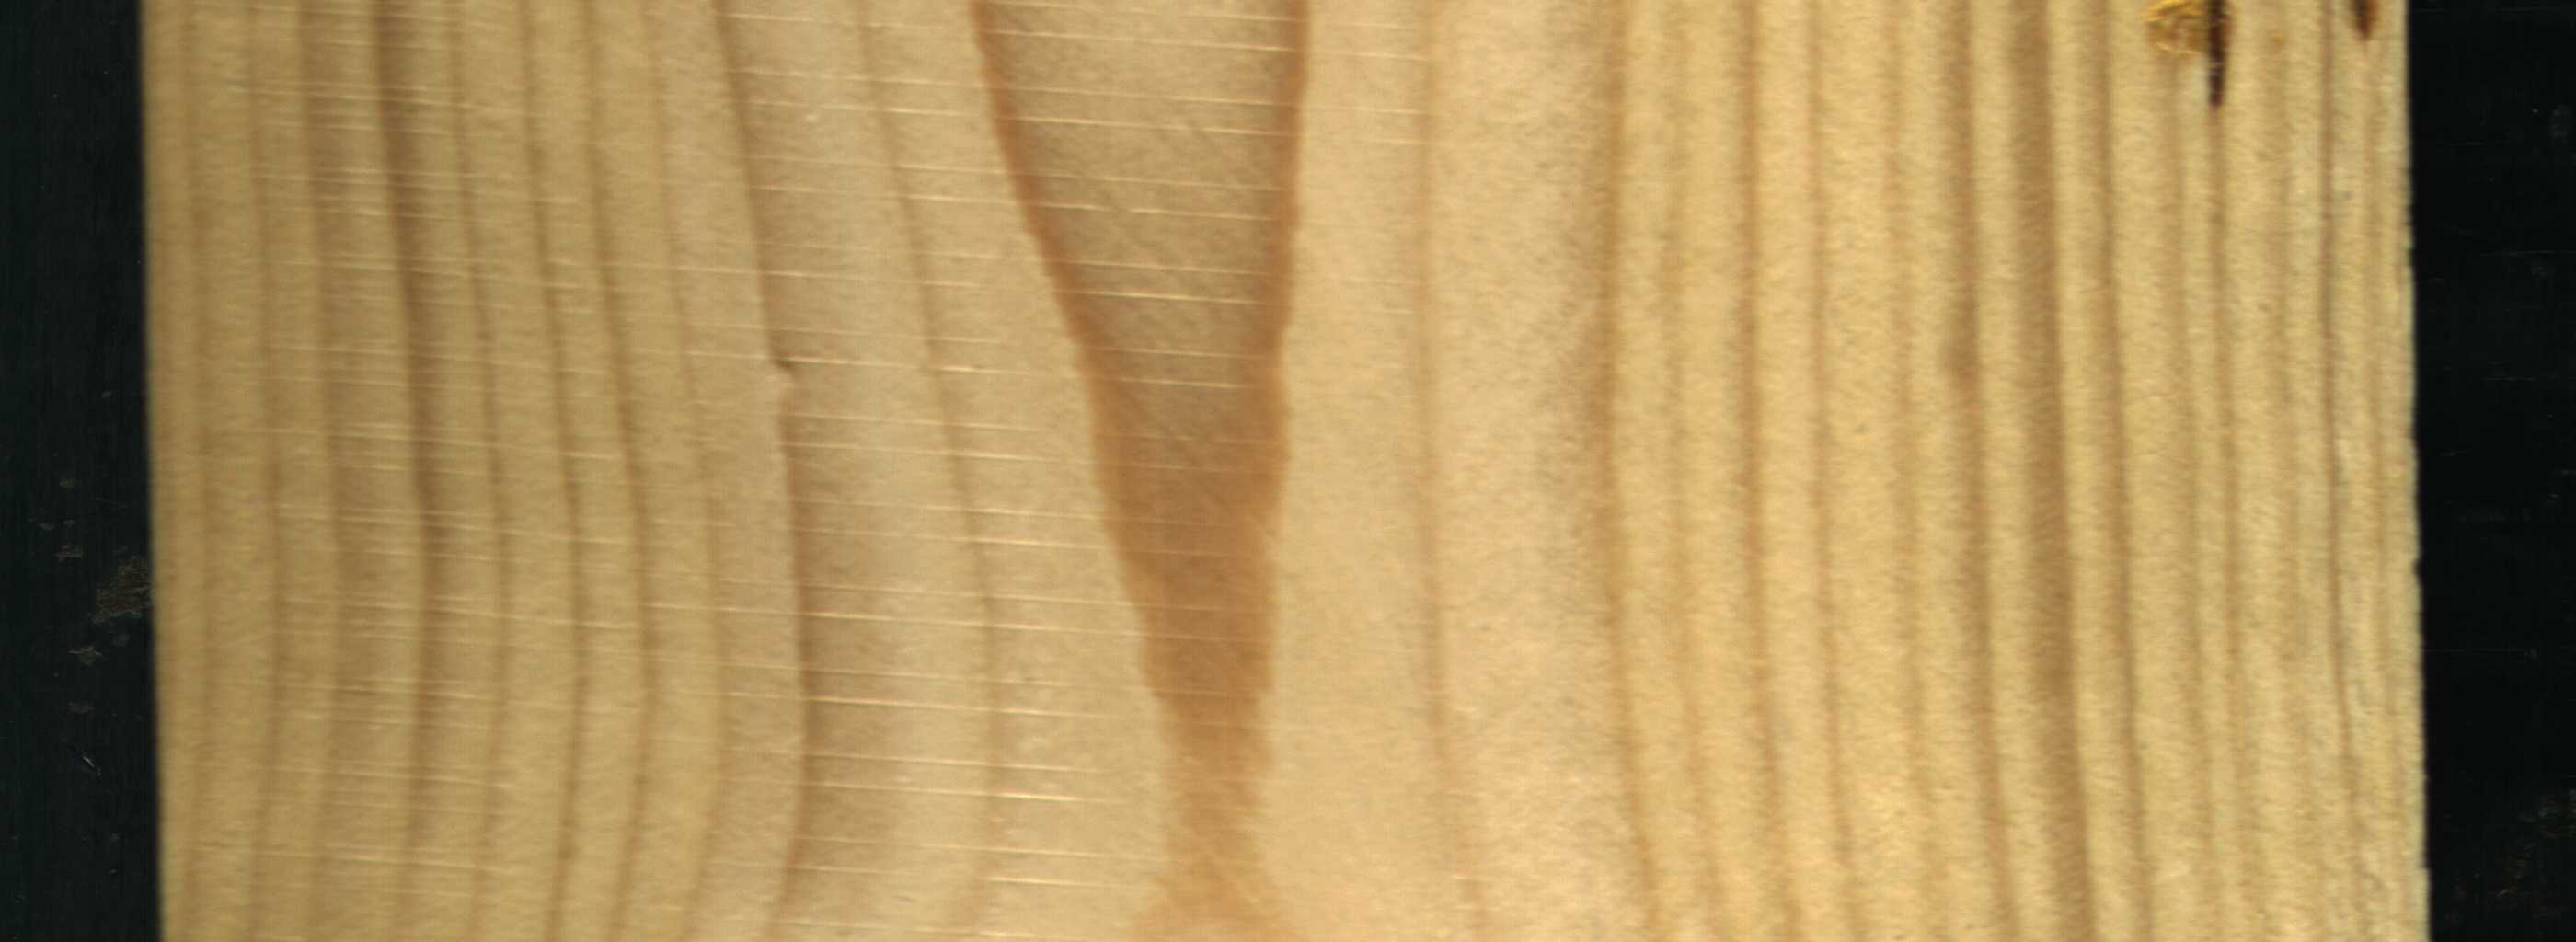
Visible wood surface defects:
resin
resin